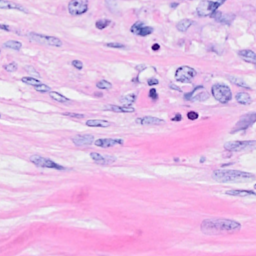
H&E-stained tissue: Breast